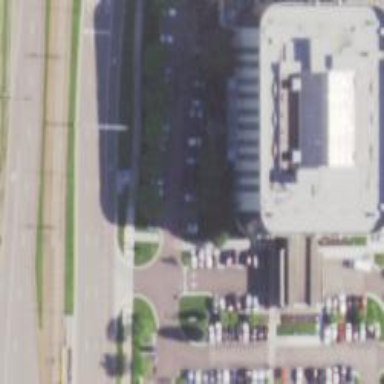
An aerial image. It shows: Hotel building.